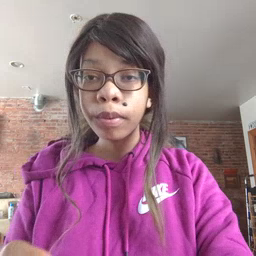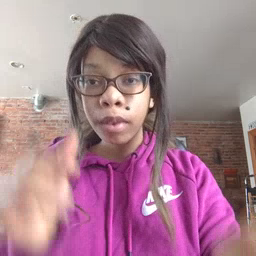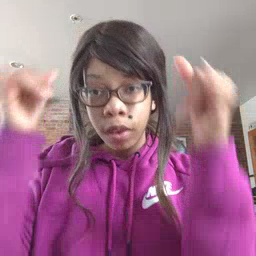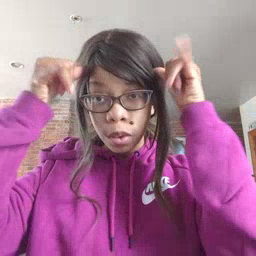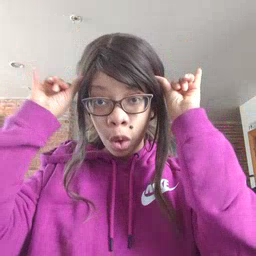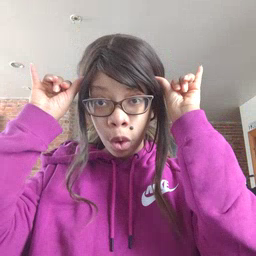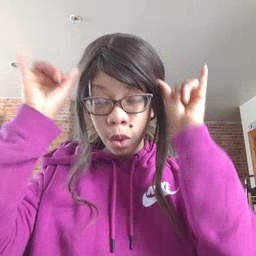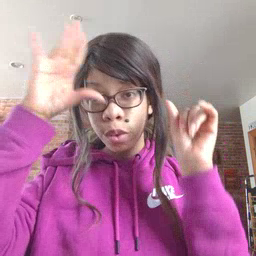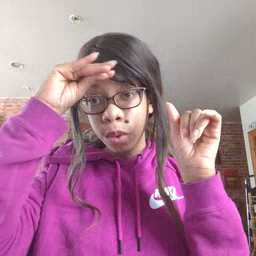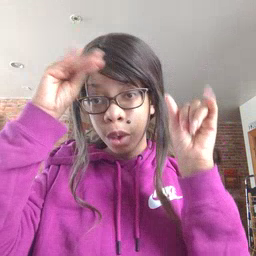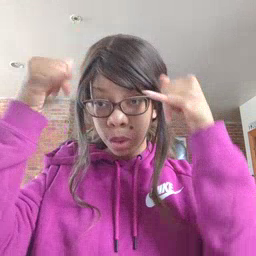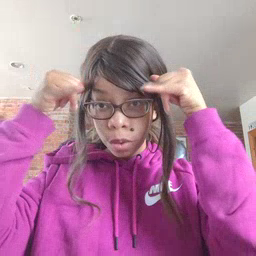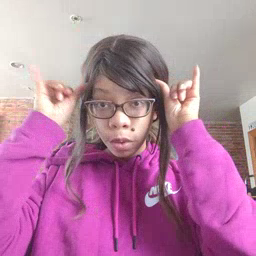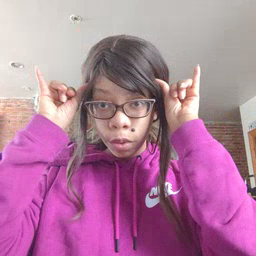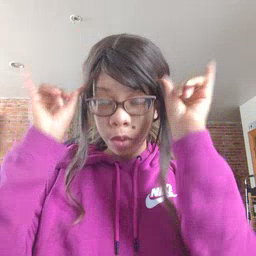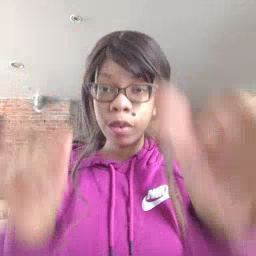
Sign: cowboy